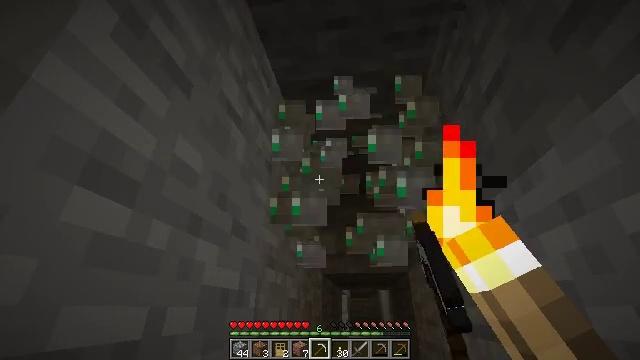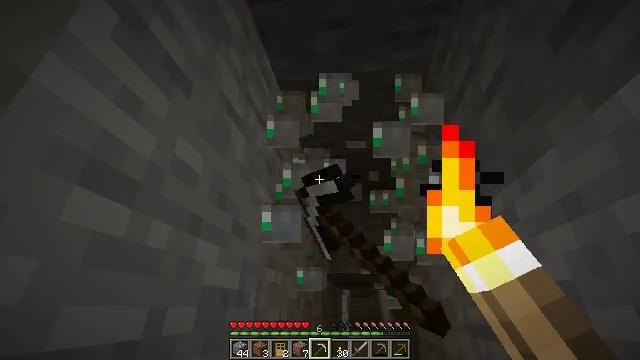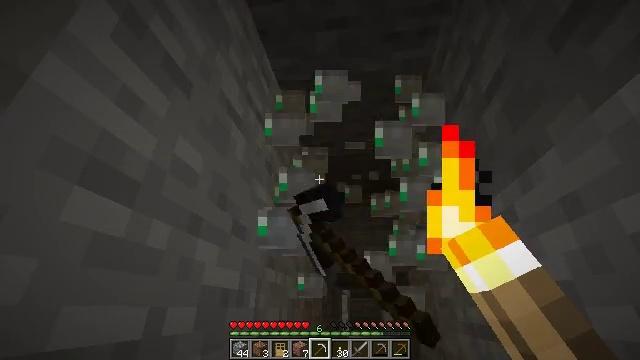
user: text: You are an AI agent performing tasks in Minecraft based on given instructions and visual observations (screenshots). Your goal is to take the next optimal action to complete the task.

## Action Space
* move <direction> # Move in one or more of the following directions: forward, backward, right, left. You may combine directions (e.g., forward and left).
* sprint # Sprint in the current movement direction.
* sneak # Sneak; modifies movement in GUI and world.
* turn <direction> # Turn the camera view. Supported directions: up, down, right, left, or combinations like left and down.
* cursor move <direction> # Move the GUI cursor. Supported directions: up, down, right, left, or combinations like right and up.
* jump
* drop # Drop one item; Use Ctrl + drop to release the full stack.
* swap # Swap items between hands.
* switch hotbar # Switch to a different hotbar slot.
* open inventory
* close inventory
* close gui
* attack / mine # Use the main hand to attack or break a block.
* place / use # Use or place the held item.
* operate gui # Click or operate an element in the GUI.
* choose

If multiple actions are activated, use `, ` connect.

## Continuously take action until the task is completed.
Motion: motion action
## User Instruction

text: Use a pickaxe to gather emerald ore.
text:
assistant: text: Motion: attack / mine
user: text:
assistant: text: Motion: attack / mine
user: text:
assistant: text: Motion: attack / mine